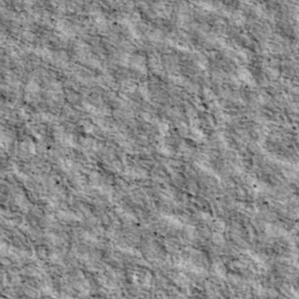
Label: non_frost